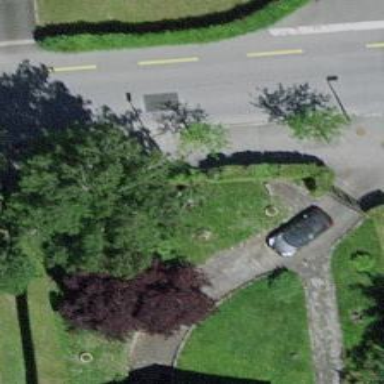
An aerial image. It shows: Broadleaved tree typically found along the streets.